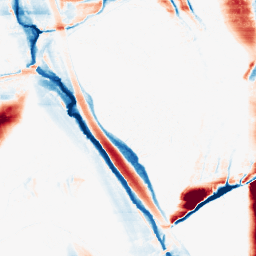
Category: morphological
Decomposition family: morphological_ellipse
Decomposition parameters: operation: average
width: 5
height: 50
Upsampling method: sinc_hamming
Upsampling parameters: scale: 4
kernel_size: 8
Upsampling scale: 4